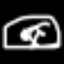
Label: square